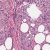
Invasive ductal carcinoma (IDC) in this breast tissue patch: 0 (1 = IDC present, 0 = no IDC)